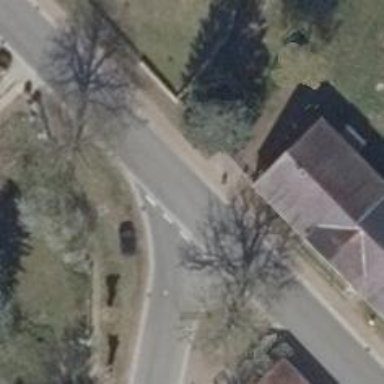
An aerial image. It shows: Secondary road with asphalt surface.